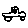
Label: car